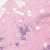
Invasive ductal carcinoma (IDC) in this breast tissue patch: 0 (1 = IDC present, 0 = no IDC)